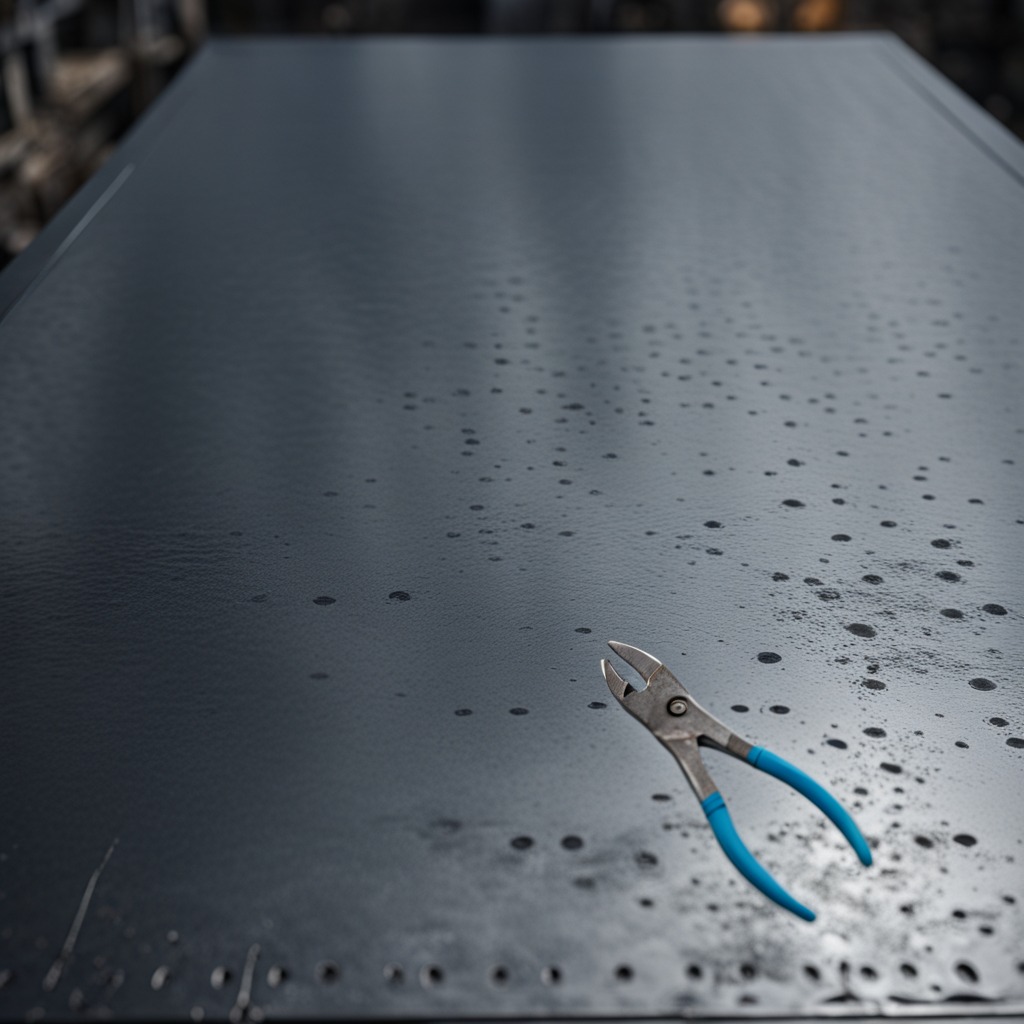
A plier is lying on a cold steel table in a mining workshop.